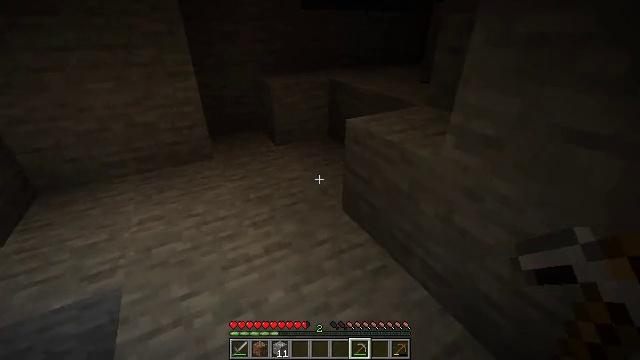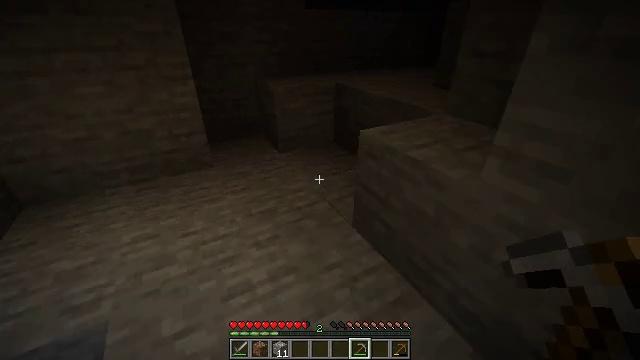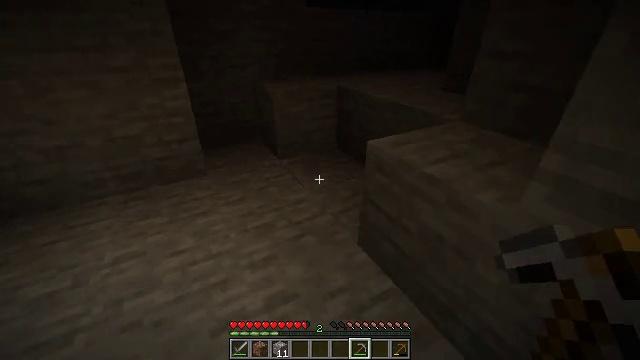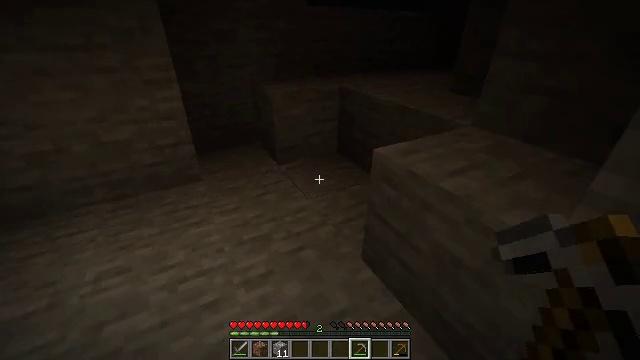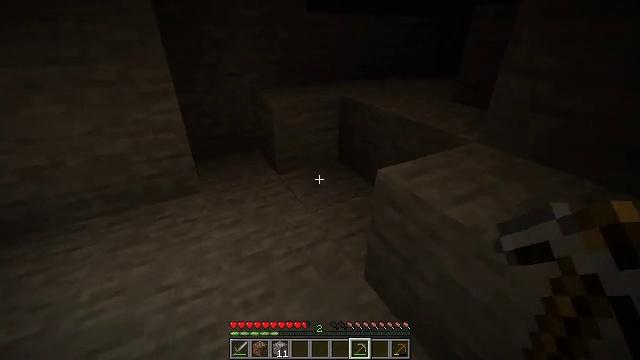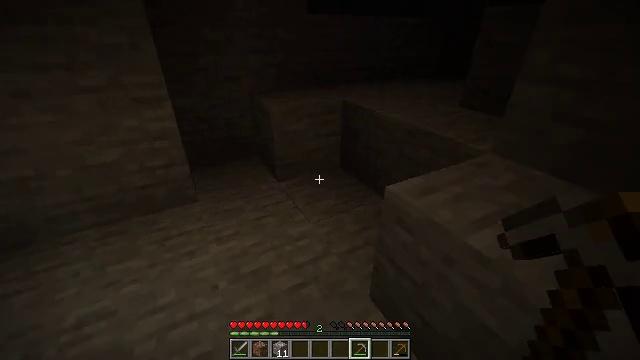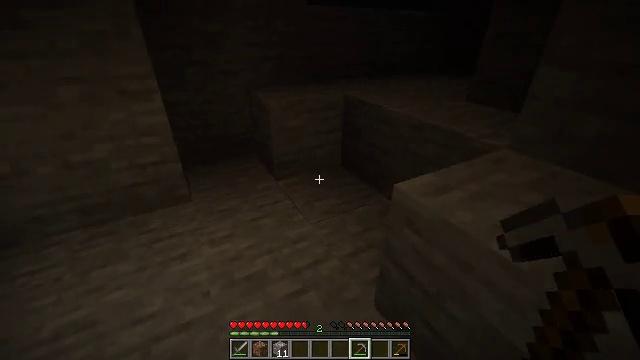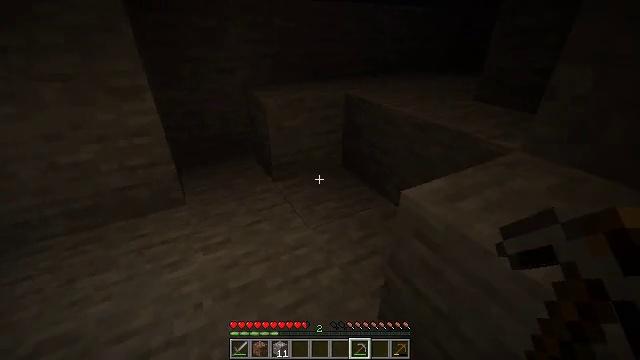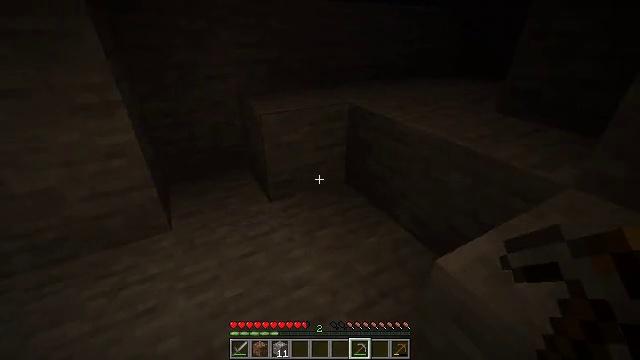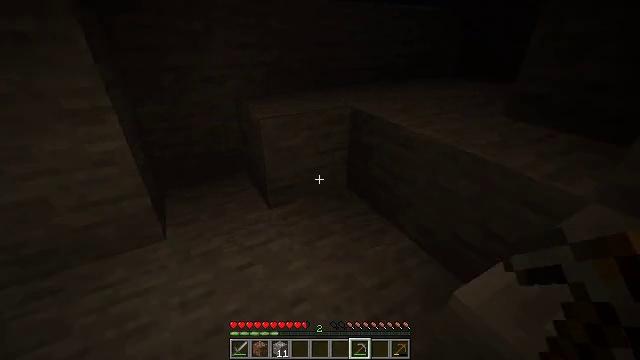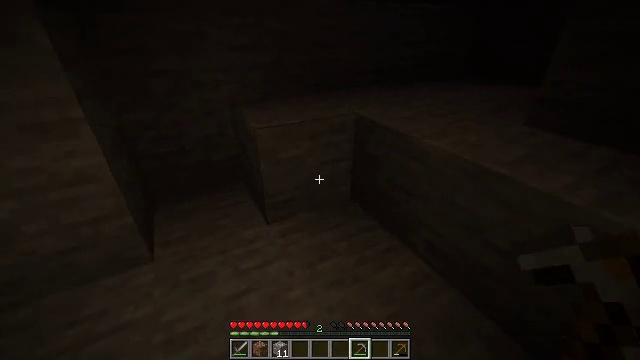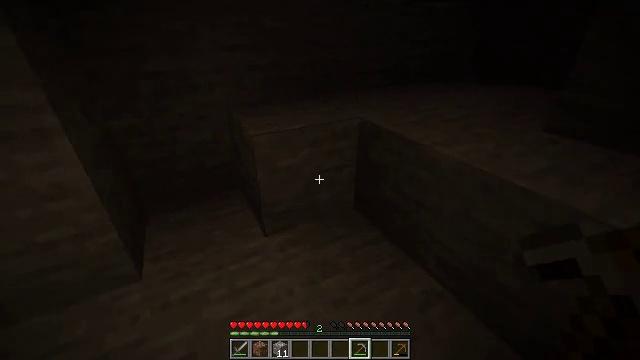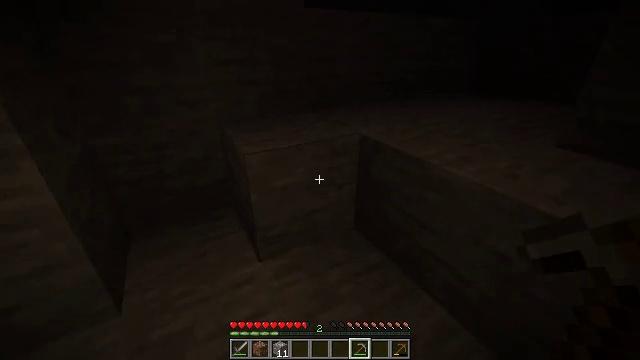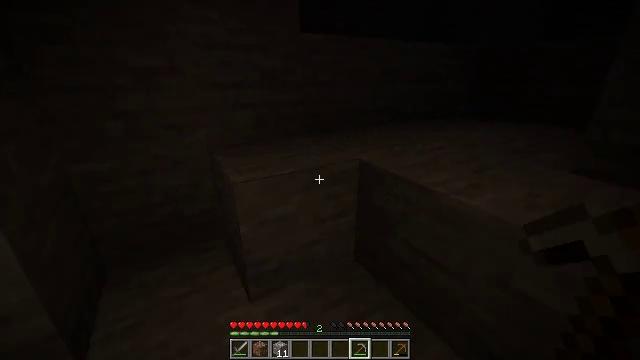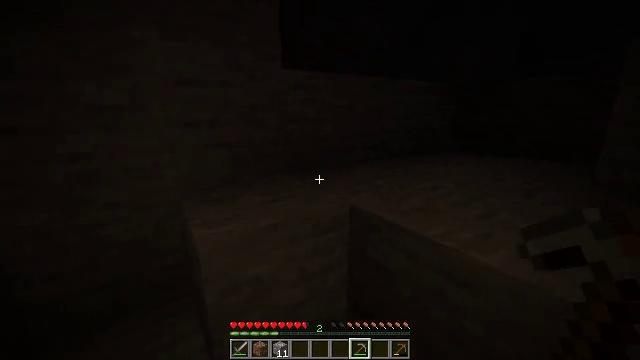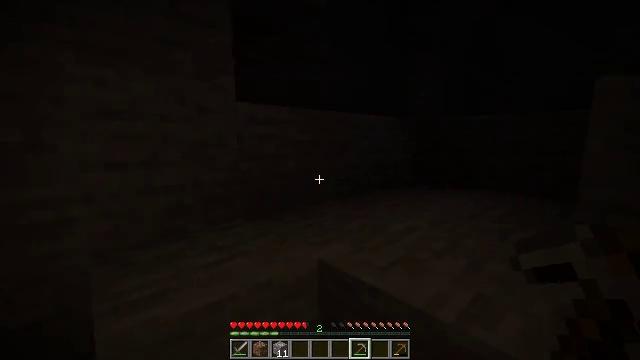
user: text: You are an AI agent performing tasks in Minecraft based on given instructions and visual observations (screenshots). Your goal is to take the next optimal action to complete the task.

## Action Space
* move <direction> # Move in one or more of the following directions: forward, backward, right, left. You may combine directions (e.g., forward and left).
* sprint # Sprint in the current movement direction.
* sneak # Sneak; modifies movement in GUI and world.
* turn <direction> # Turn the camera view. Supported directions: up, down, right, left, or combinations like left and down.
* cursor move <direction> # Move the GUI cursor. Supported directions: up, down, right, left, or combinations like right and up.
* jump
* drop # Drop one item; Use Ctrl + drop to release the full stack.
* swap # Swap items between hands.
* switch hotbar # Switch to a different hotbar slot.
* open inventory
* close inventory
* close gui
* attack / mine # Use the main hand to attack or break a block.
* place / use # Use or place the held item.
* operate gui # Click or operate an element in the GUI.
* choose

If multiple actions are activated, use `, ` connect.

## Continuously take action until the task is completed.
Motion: motion action
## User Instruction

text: Pick up the white bed by breaking it.
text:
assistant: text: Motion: move forward
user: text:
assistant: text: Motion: move forward
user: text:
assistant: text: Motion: move forward
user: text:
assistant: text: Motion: move forward, jump
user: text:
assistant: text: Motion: move forward, jump
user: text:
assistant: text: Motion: move forward, jump
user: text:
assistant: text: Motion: move forward, jump
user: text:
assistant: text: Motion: move forward, jump
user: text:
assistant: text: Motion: move forward, jump
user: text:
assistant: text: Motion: move forward
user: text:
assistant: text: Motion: move forward
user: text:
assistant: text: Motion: move forward, turn up
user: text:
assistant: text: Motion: move forward, turn right and up
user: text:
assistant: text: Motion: move forward, turn right and up
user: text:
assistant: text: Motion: move forward, turn right and up
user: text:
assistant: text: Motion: move forward, turn right and up
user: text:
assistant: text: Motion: move forward, turn right and up
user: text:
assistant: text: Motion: move forward, turn right and up
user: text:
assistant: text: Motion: move forward, turn right and up, jump
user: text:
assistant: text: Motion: move forward, jump
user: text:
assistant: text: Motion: move forward, turn right, jump
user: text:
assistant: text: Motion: move forward, turn right, jump
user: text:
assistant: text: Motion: move forward, turn right, jump
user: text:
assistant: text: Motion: move forward, turn right, jump
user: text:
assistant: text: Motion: move forward, turn right
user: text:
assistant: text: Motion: move forward, turn right
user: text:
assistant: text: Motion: move forward
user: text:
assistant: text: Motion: move forward
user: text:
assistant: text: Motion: move forward, turn right
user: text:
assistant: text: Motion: move forward, turn right and up